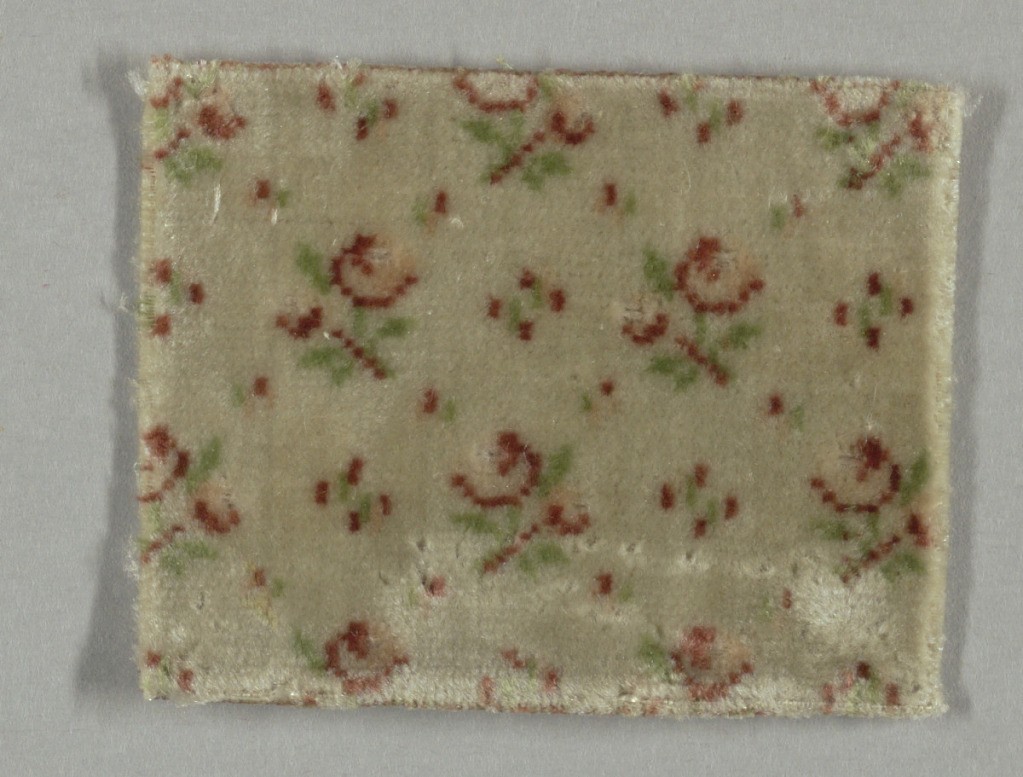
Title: Fragment
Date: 1750–1800
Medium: silk Technique: cut supplementary warp pile (velvet) in a woven foundation
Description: Small-patterned or "miniature" velvet of cut pile in white with minute roses in pink, red and green. Center of each rose in voided ground cover with short floats of secondary white silk weft.